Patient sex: F
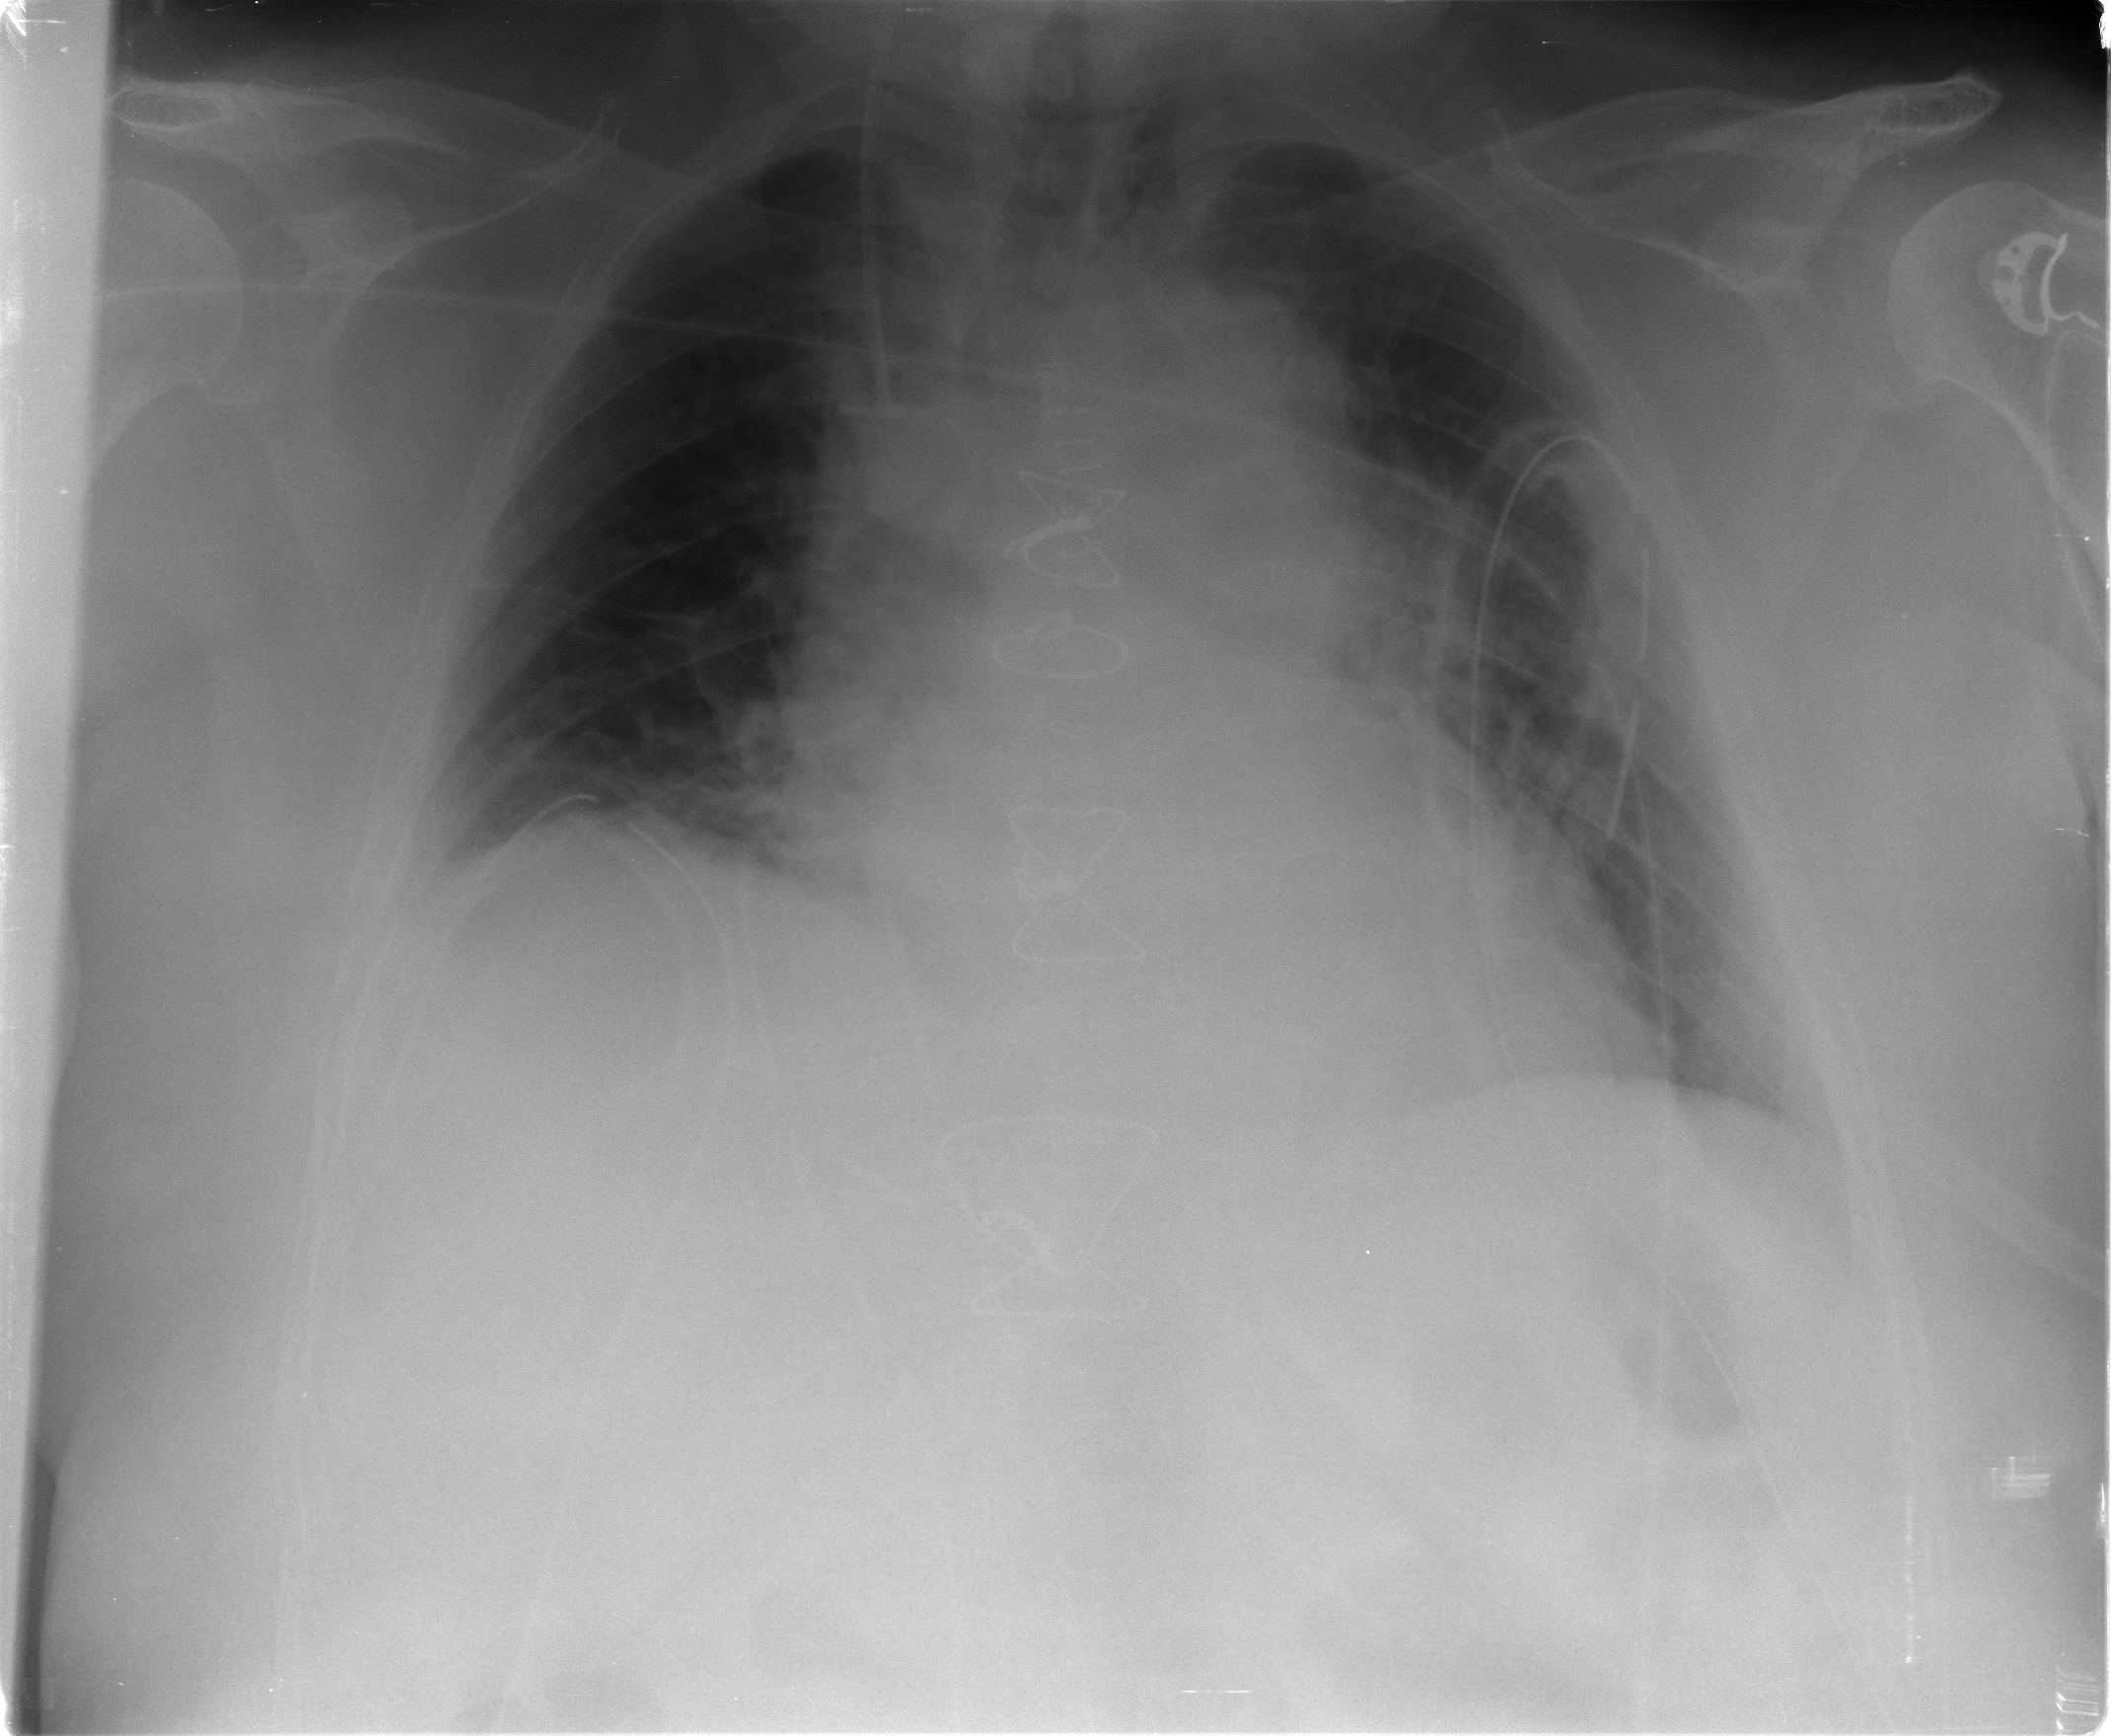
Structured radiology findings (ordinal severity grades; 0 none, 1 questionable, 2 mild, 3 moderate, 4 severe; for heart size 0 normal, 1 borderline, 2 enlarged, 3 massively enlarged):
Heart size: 0
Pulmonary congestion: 3
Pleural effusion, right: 2
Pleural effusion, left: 0
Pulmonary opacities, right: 0
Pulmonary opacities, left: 2
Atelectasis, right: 2
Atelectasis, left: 0